Question: I have created a UI in Qt Designer and converted it to python:

In the empty area I added a scrollarea and a gridlayout to align my buttons.
Each time I press the "CreatePose" Button, I need to add a pushbutton with an icon to gridlayout, starting at the top-left corner. Right now it adds it at center of the gridlayout.
'''
self.ui.PoseBtn_GridLayout.setColumnMinimumWidth(4,4)
self.button = QtGui.QPushButton('')
self.button.setIcon(self._icon)
self.button.setIconSize(QtCore.QSize(128, 128))
self.button.setMinimumSize(QtCore.QSize(128, 128))
self.button.setMaximumSize(QtCore.QSize(128, 128))
self.ui.PoseBtn_GridLayout.addWidget(self.button)
'''
How to fix this issue?
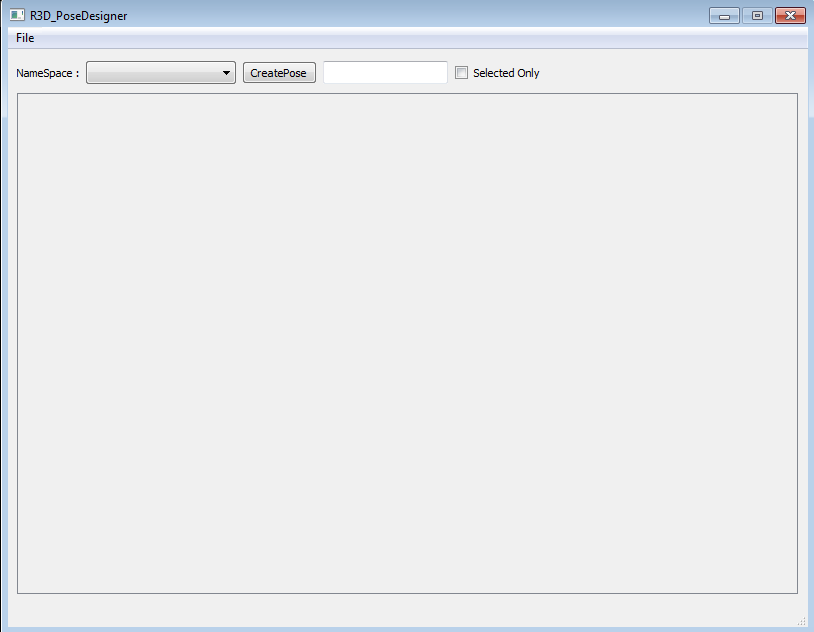
Answer: See if replacing the code you posted with this works for you:
'''
self.ui.PoseBtn_GridLayout.setColumnMinimumWidth(4,4)
spacerItem = QtGui.QSpacerItem(40, 20, QtGui.QSizePolicy.Expanding, QtGui.QSizePolicy.Minimum)
self.ui.PoseBtn_GridLayout.addItem(spacerItem, 1, 1, 1, 1)
spacerItem1 = QtGui.QSpacerItem(20, 40, QtGui.QSizePolicy.Minimum, QtGui.QSizePolicy.Expanding)
self.ui.PoseBtn_GridLayout.addItem(spacerItem1, 1, 0, 1, 1)
self.button = QtGui.QPushButton('')
self.button.setIcon(self._icon)
self.button.setIconSize(QtCore.QSize(128, 128))
self.button.setMinimumSize(QtCore.QSize(128, 128))
self.button.setMaximumSize(QtCore.QSize(128, 128))
self.ui.PoseBtn_GridLayout.addWidget(self.button, 0, 0, 1, 1)
'''
This is how your should display your widgets to get the expected results, checkout the , basically you need a 'QWidget' with grid layout inside another 'QWidget' with also grid layout and 2 'QSpaceItem''s: